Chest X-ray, PA view. Patient: 46 years old, sex M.
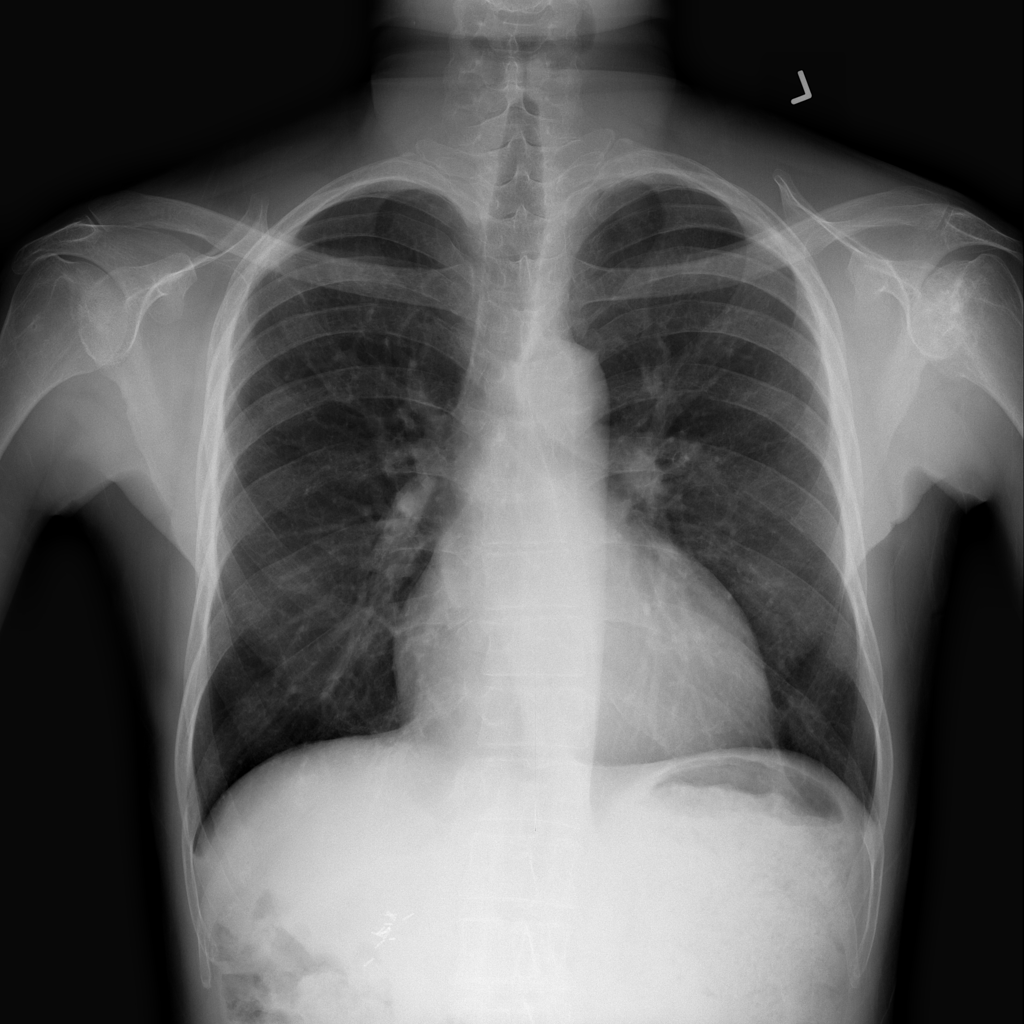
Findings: Cardiomegaly